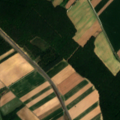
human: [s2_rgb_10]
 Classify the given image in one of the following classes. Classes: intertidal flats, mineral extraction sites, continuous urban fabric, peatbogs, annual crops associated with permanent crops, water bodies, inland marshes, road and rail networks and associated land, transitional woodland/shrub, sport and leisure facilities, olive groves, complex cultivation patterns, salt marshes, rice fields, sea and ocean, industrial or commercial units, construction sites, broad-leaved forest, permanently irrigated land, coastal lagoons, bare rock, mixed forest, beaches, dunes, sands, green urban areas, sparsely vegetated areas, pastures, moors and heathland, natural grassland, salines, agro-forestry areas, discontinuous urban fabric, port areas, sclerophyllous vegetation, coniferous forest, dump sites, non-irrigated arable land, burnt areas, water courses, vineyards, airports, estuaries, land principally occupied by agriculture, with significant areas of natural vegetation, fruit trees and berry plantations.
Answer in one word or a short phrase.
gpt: non-irrigated arable land, broad-leaved forest, mixed forest